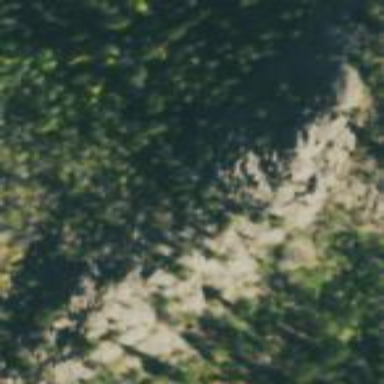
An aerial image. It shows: Landscape dominated by bare rock.